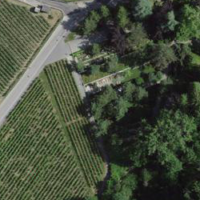
EUNIS habitat code: 53
Species observed at this site:
Erigeron philadelphicus